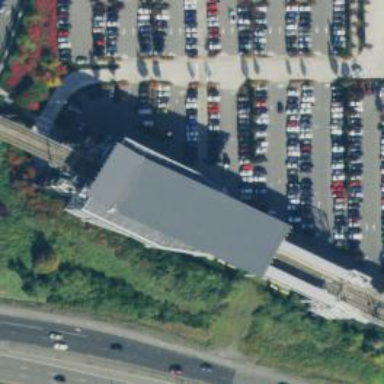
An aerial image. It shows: Bridge with light rail platform. The platform includes shelter for public transport users.